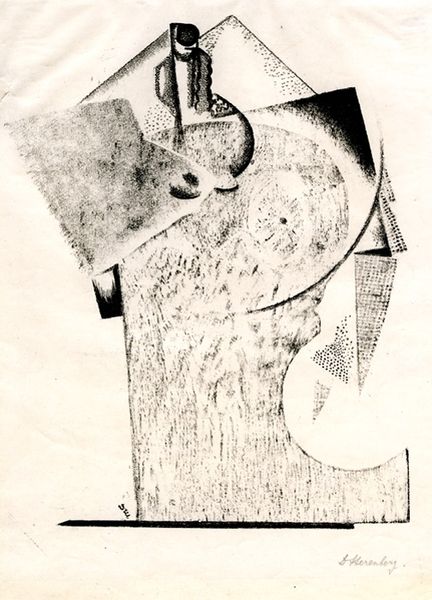
Titel: Still Life, Still Life
Künstler: David Shterenberg
Standort: Amherst (Massachusetts, USA)
Institution: Mead Art Museum, Amherst College
Schlagwörter: dunkel, kopf, mann, komposition, kubismus, kubistisch, grau, haar, mund, ohr, schwarz, skizze, weiss, zeichnung, beige, muster, augen, gesicht, mensch, stein, hals, signatur, auge, figur, haare, blatt, kinn, schrift, papier, bogen, abstrakt, modern, formen, grafik, graphik, arch, white, black, figures, büste, print, bögen, birne, unterschrift, rechteck, linie, form, druck, schraffur, künstler, woodcut, kreise, schraffiert, pupille, drawing, paper, pyramide, black and white, cubist, dots, graphic, line, monochrome, sketch, schrei, pen, abstract, pistole, ink, square, art, study, geometric, animal, circle, lines, shapes, shading, charcoal, cubism, composition, geometry, geometrical, points, triangle, pointalism, constructivism, pyramid, bear, teeth, circular, constructivist, stippling, combine, graphin, animall, pharaoh, michi